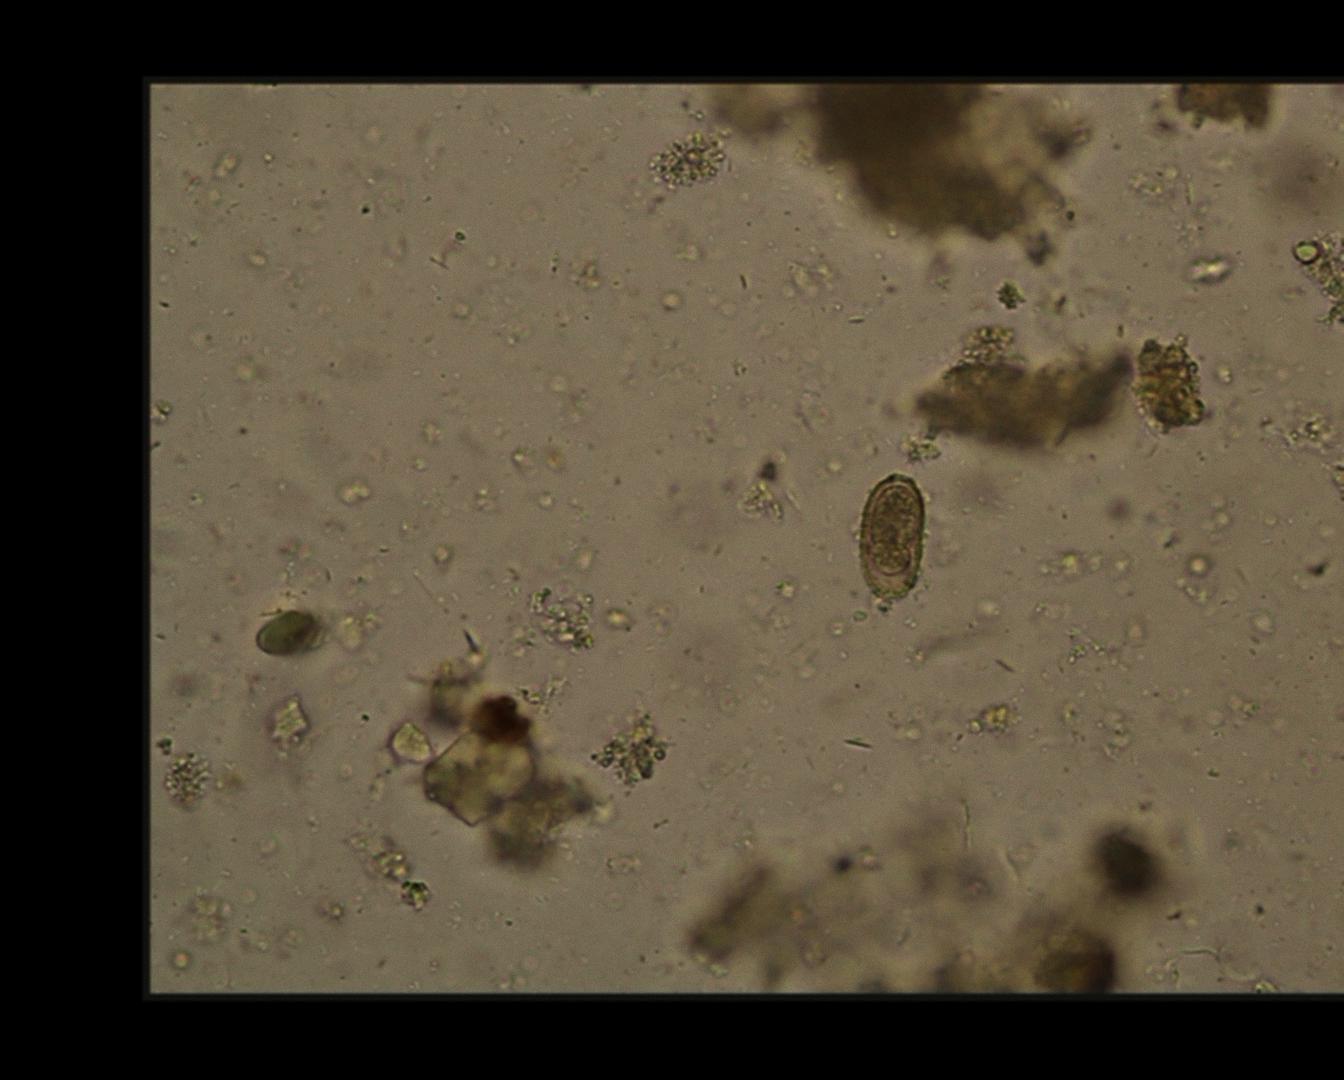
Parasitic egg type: Capillaria philippinensis